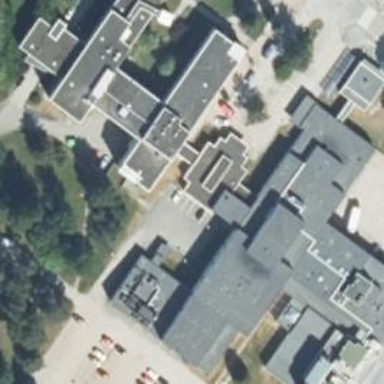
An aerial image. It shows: Hospital building.